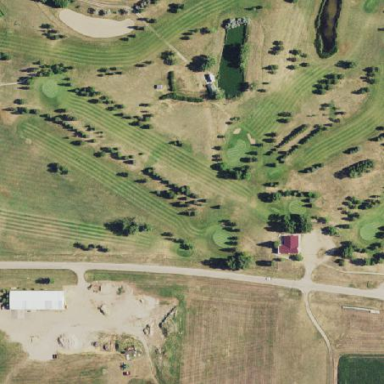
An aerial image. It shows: Golf course surrounded by greenery.